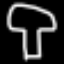
Label: mushroom